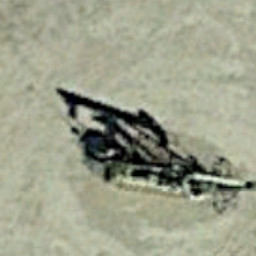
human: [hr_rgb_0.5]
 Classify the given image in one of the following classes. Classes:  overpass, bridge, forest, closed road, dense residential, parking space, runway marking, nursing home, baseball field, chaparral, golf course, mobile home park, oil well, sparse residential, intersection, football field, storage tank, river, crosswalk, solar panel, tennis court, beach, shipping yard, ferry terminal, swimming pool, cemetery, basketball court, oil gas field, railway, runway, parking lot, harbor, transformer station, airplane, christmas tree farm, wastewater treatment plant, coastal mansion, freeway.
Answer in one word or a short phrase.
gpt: oil well